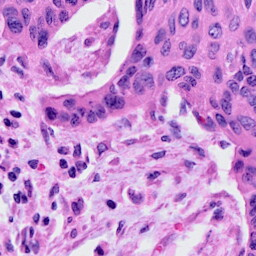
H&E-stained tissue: Cervix